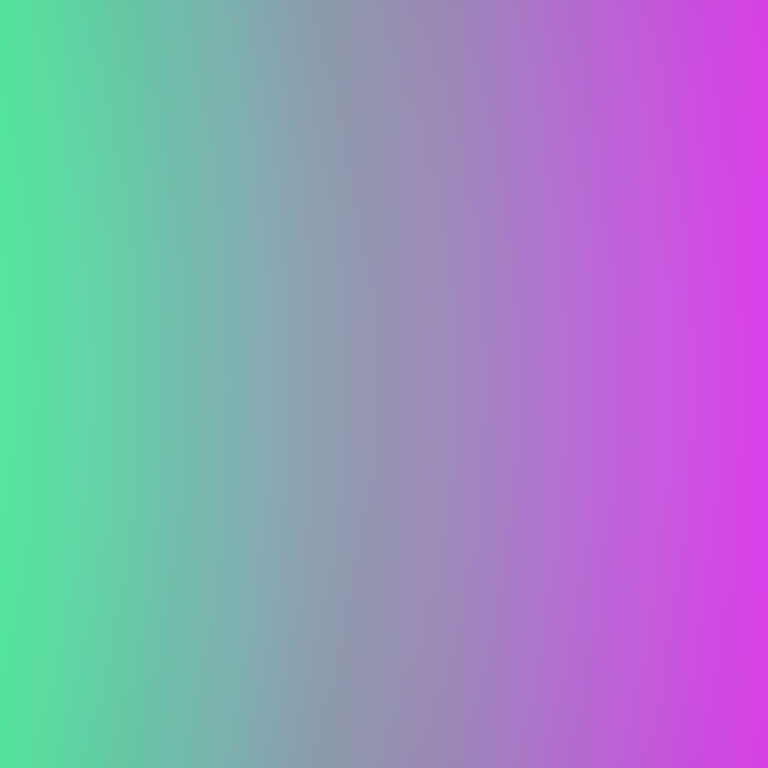
Abstract light effect, smooth gradient from vibrant green to soft magenta, dreamy atmosphere, diffuse glow, no room, no furniture, no objects.